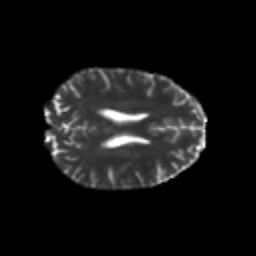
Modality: T2w
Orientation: axial
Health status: healthy
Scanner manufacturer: philips
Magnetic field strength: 3 T
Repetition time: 6.964 s
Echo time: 0.092 s